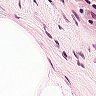
Metastatic tissue present: no